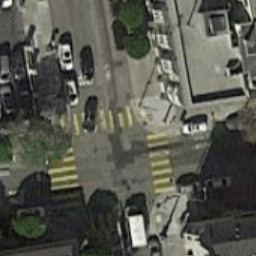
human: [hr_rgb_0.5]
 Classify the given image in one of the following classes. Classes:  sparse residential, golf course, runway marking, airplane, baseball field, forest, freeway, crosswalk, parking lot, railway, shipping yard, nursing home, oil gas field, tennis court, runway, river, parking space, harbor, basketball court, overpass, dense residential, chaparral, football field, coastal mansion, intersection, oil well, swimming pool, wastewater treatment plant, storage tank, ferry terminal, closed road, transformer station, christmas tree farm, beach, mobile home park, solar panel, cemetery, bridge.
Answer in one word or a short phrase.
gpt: crosswalk